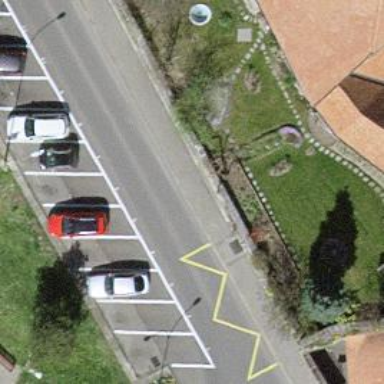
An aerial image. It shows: Bus stop with platform for public transport.